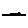
Label: line